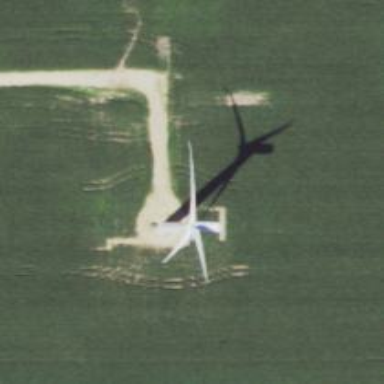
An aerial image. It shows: Wind generator in the form of horizontal axis wind turbine.